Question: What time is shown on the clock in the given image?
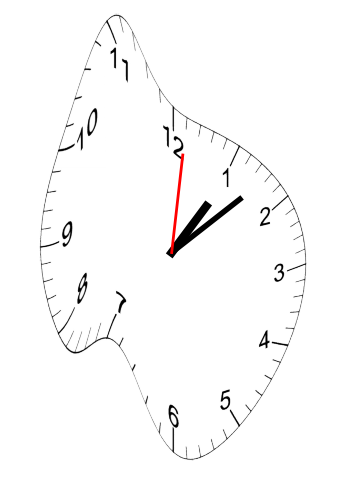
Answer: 01:08:01